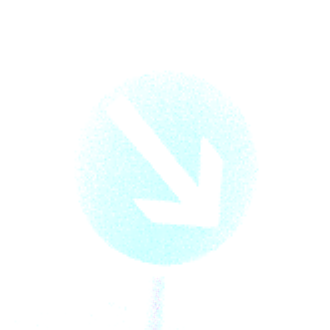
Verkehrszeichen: VorgeschriebeneVorbeifahrtRechts
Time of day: SunriseSunset
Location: Outdoor (RoadRail)
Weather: PartlyCloudy
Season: NotSpecified
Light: Natural